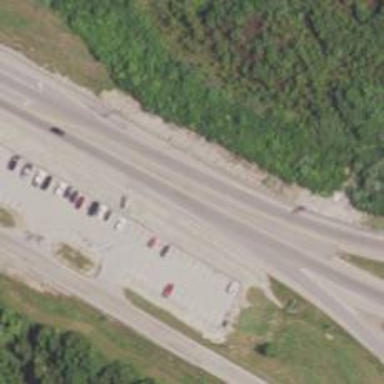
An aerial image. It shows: Asphalt trunk highway.